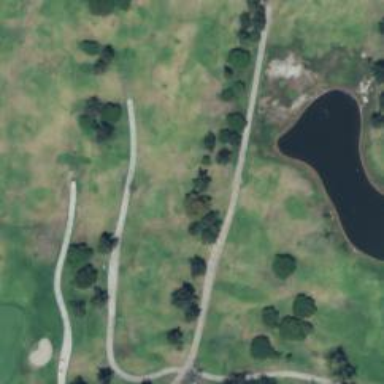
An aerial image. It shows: Golf cartpath that is also road path.